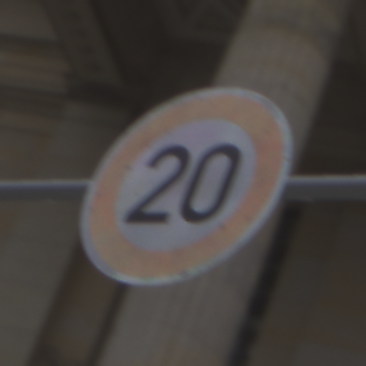
Verkehrszeichen: Geschwindigkeit20
Umgebung: Outdoor, Urban
Tageszeit: Midday
Wetter: Overcast
Licht: Natural
Jahreszeit: NotSpecified
Kontrast: LowContrast